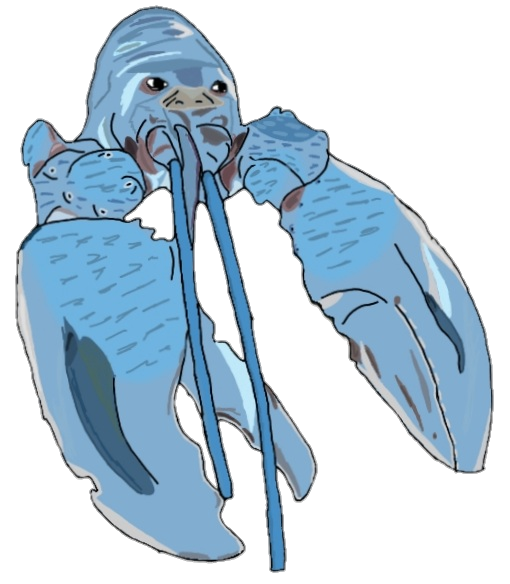
Label: 5_Animal